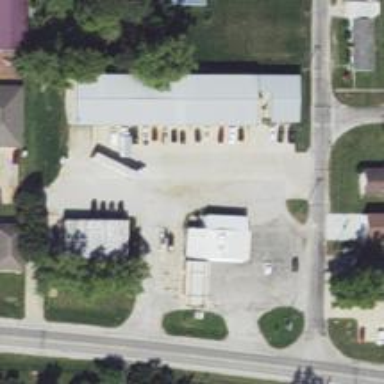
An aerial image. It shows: Convenience shop.